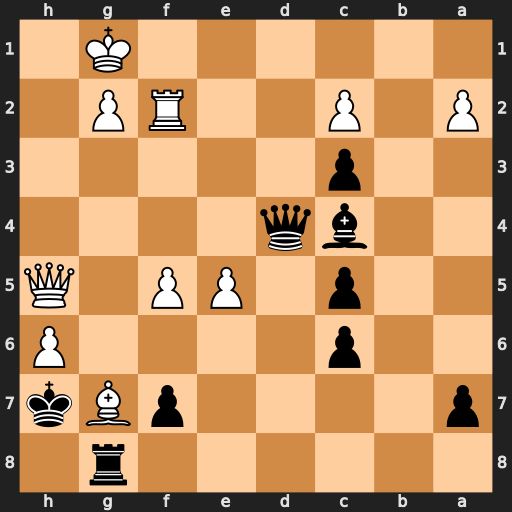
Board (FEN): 6r1/p4pBk/2p4P/2p1PP1Q/2bq4/2p5/P1P2RP1/6K1
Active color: b
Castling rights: -
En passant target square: -
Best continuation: Rb8 Bf6 Rb1+ Kh2 Qxf2 Qg5 Qg1+ Kg3 Qe1+